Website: bh-photo
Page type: address-validator
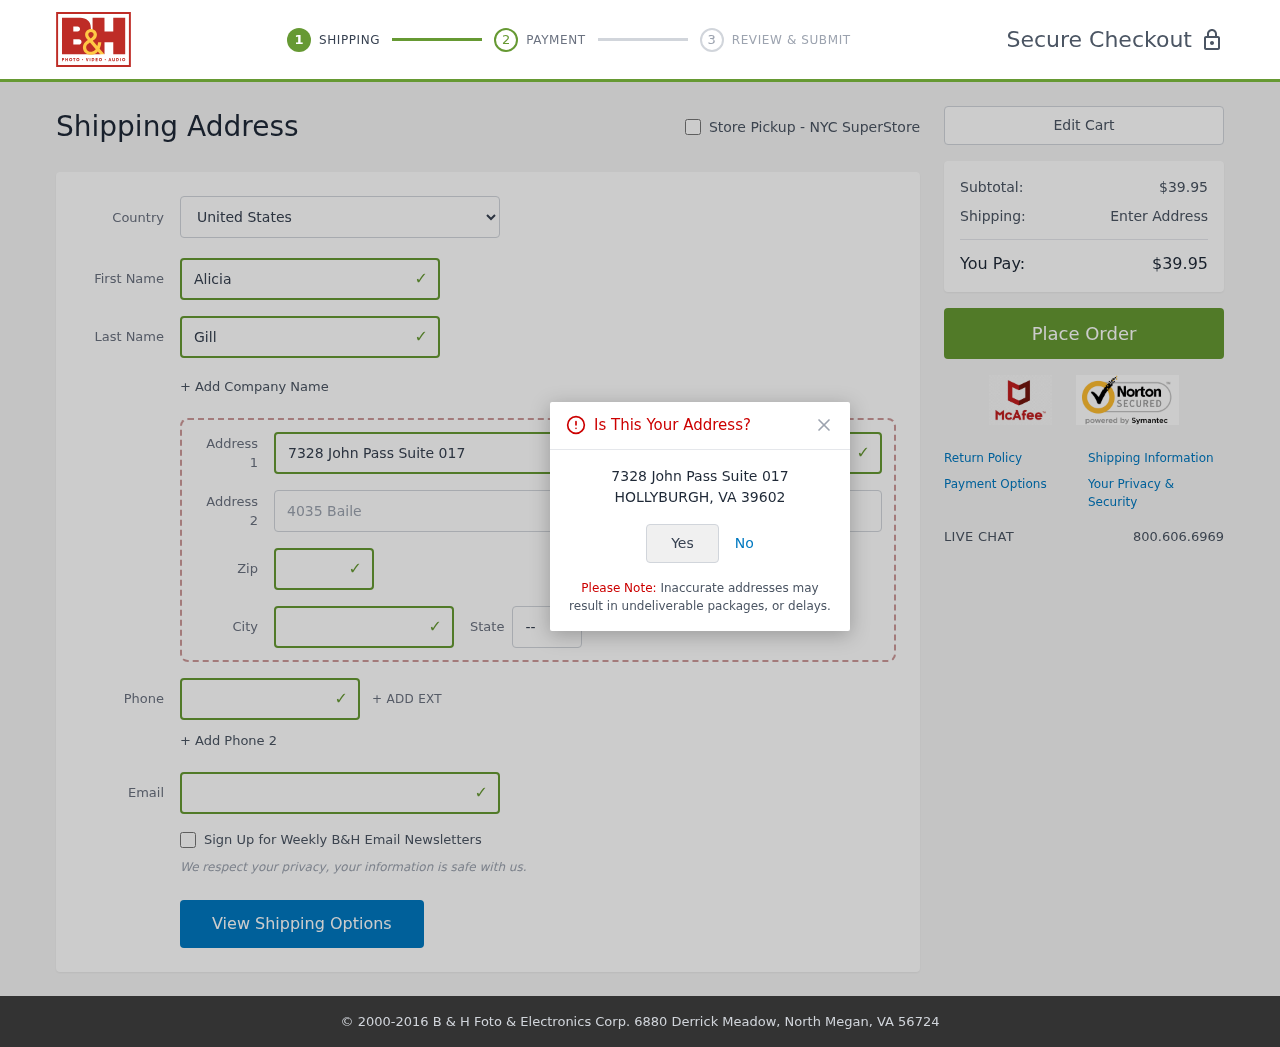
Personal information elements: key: PII_CITY
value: Hollyburgh
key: PII_COUNTRY
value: United States
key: PII_EMAIL
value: alicia.gill@hotmail.com
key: PII_FIRSTNAME
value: Alicia
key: PII_LASTNAME
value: Gill
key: PII_PHONE
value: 7469751389
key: PII_POSTCODE
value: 39602
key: PII_STATE_ABBR
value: VA
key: PII_STREET
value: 7328 John Pass Suite 017
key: PII_STREET2
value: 4035 Bailey Pines Suite 583
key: PII_CITY_CONFIRM
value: HOLLYBURGH
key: PII_POSTCODE_FULL
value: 39602
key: PII_POSTCODE_NUMERIC
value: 39602
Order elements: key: ORDER_SUBTOTAL
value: $39.95
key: ORDER_TOTAL
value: $39.95